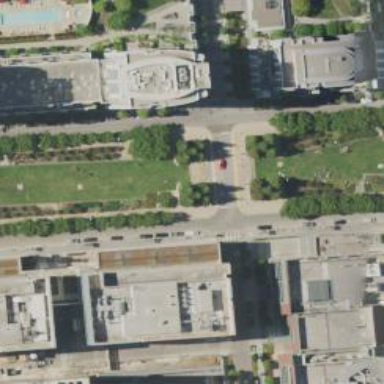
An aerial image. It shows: Park.